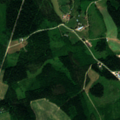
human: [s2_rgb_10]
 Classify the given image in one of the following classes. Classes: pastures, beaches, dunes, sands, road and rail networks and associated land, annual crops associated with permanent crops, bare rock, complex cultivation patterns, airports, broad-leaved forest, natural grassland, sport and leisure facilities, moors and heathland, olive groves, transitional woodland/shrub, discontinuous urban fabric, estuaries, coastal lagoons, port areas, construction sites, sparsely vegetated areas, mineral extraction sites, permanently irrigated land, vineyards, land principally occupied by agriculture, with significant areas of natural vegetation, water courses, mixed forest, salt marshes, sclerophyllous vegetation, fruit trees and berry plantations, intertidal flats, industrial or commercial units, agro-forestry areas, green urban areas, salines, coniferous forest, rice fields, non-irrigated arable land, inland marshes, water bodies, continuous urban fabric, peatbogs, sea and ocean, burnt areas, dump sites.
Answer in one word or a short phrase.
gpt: land principally occupied by agriculture, with significant areas of natural vegetation, coniferous forest, mixed forest, transitional woodland/shrub